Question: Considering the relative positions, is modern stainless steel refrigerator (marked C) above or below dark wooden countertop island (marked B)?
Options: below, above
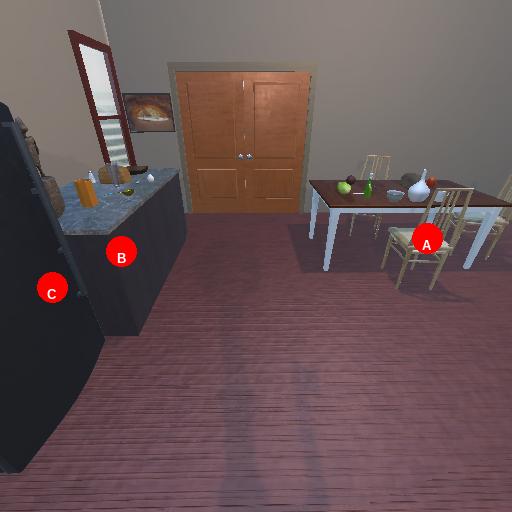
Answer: below